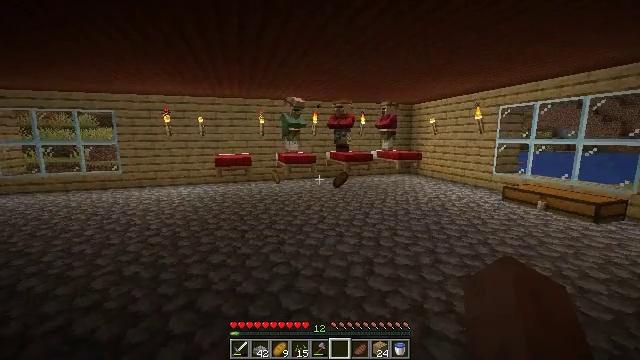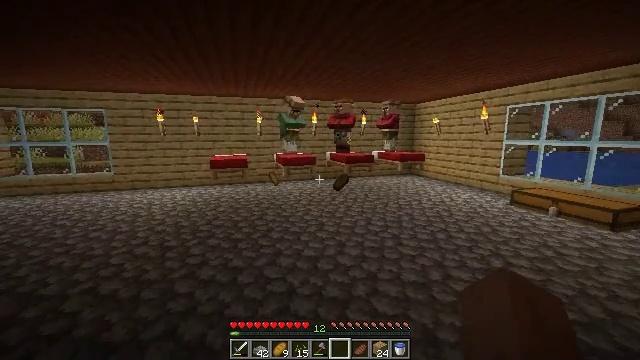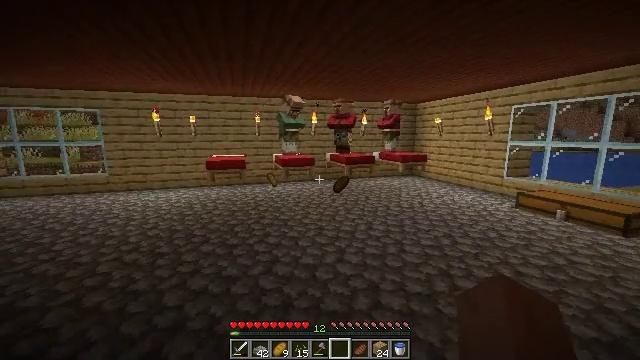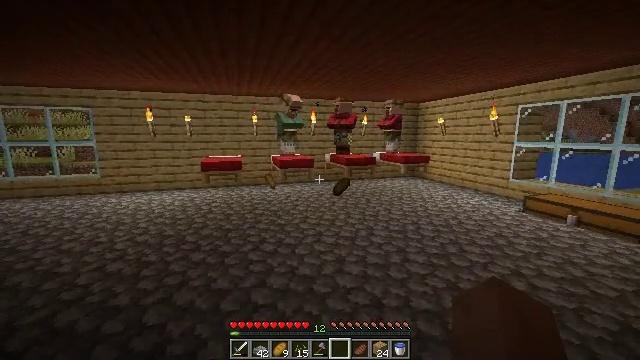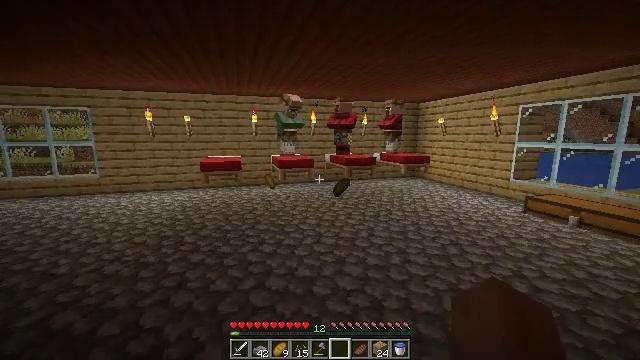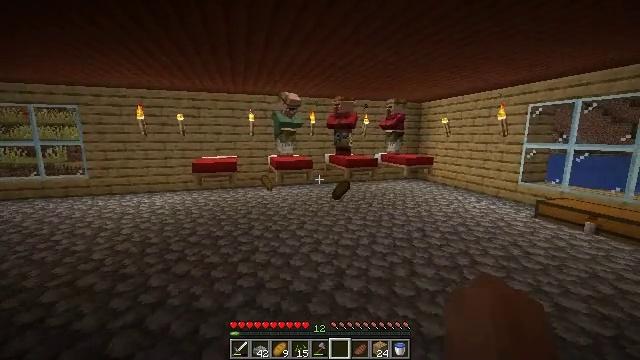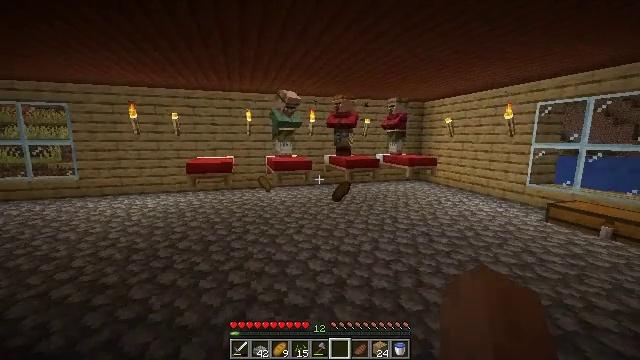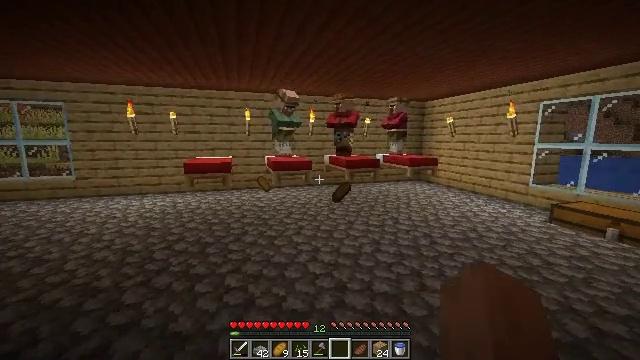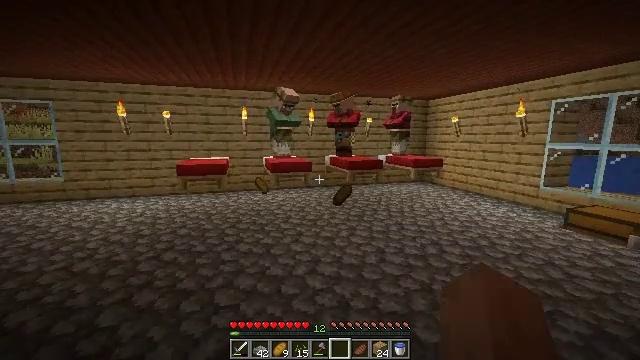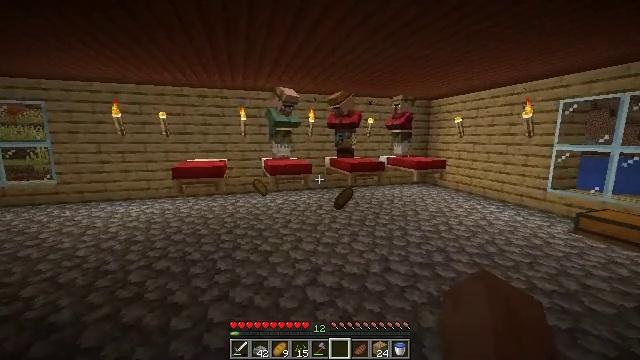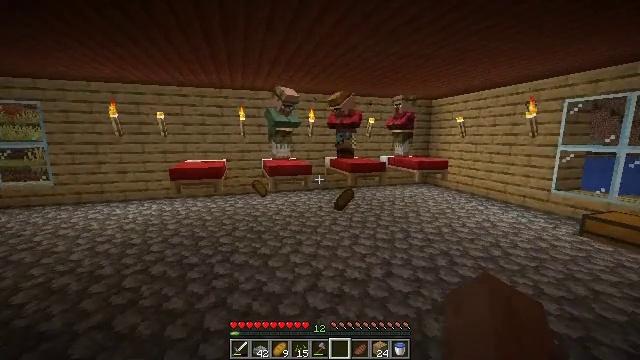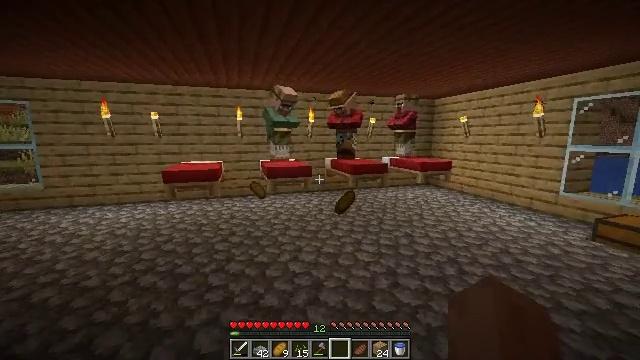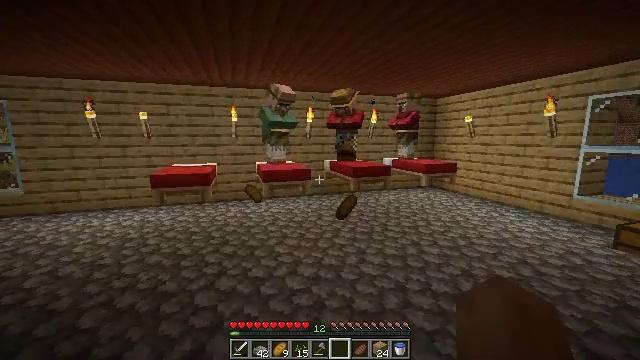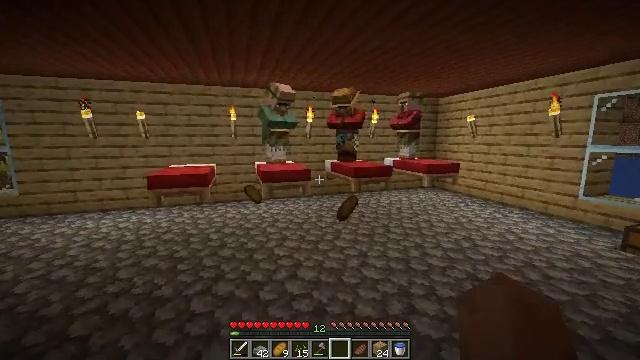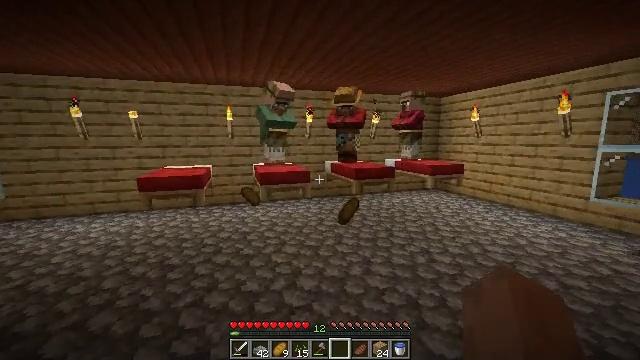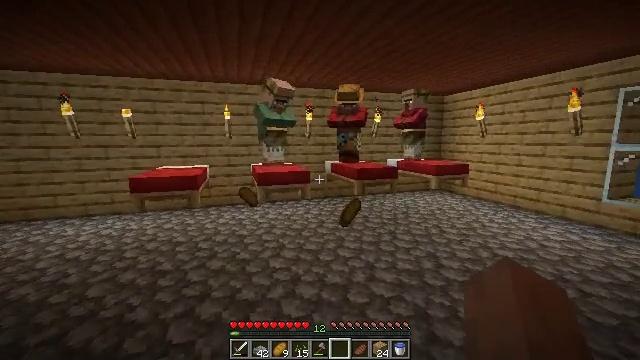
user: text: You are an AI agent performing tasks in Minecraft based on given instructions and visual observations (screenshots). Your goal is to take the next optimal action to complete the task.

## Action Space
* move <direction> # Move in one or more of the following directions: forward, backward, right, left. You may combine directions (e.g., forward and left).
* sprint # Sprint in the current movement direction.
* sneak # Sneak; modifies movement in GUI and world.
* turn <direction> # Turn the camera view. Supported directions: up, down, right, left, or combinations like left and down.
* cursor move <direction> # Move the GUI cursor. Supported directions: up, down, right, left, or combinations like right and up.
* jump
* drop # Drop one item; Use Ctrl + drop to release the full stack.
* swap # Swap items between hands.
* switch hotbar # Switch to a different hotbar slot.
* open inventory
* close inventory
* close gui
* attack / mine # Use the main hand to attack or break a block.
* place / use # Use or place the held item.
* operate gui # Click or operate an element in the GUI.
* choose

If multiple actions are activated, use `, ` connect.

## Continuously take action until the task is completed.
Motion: motion action
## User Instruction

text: Mine the cobblestone slab.
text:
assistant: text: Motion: move forward
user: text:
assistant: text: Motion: move forward
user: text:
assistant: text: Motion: move forward
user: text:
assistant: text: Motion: move forward
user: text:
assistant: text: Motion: move forward
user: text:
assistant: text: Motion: move forward
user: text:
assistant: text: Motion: move forward
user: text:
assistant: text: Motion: move forward
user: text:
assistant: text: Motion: move forward
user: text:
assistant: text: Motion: move forward
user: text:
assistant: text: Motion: move forward
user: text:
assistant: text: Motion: move forward
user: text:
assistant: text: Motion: move forward
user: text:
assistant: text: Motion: move forward
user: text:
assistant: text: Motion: move forward
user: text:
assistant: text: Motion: move forward
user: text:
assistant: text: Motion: move forward
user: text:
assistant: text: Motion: move forward
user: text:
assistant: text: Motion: move forward
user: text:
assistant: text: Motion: move forward
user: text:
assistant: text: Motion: move forward
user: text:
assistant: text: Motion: move forward
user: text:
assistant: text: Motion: move forward
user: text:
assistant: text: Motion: move forward
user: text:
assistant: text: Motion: move forward
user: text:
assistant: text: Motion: move forward, turn right
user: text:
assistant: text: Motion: move forward, turn right and up
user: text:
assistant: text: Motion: move forward, turn right and up
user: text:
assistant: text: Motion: move forward, turn right
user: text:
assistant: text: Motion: no_op